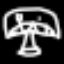
Label: mushroom